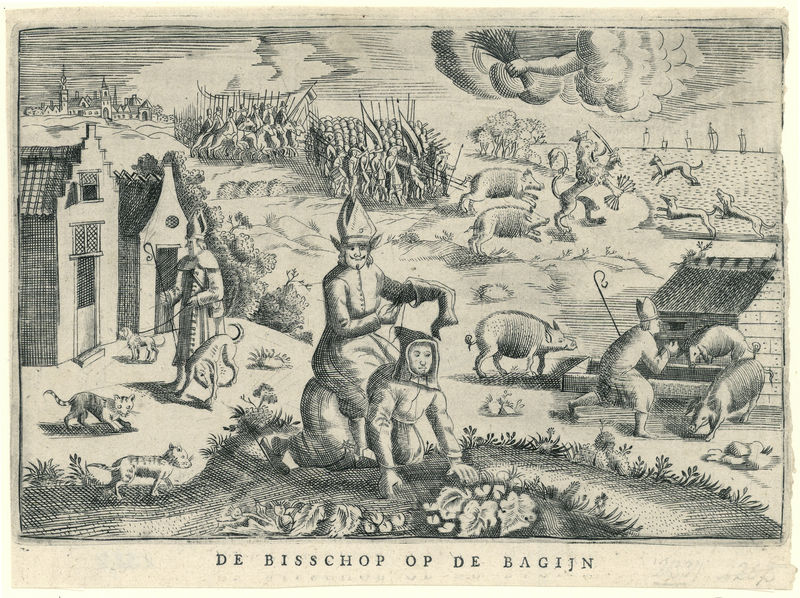
Titel: De Bisschop op de Bagijn (titel op object)
Standort: Amsterdam
Institution: Rijksmuseum
Schlagwörter: dunkel, gott, himmel, kampf, meer, wasser, wolken, landschaft, see, stadt, ufer, hell, schwarz, weiss, zeichnung, dach, haus, hund, hunde, tier, tiere, wolke, arm, bibel, holland, feld, häuser, büsche, kirche, krone, pferd, reiten, schiffe, schrift, segel, stab, dächer, grafik, graphik, schweine, hof, krieg, bischof, soldaten, katze, lamm, schwein, religion, druck, druckgraphik, druckgrafik, stich, seite, nd, schwert, text, überfall, buchstaben, soldat, waffe, nonne, ritter, armee, heer, teufel, mittelalter, religiös, löwe, katzen, kupferstich, auszug, rute, nauer, bischoff, sdfs, pfaffen, sdf, de bisschop op de bagijn, fsdf, dfsdf, grieille